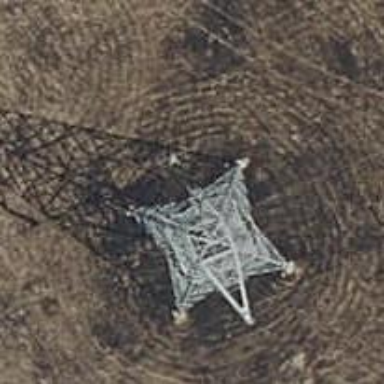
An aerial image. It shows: Towering power structure.